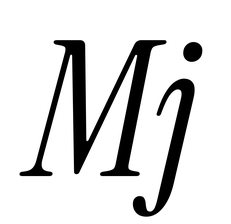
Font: InstrumentSerif-Italic